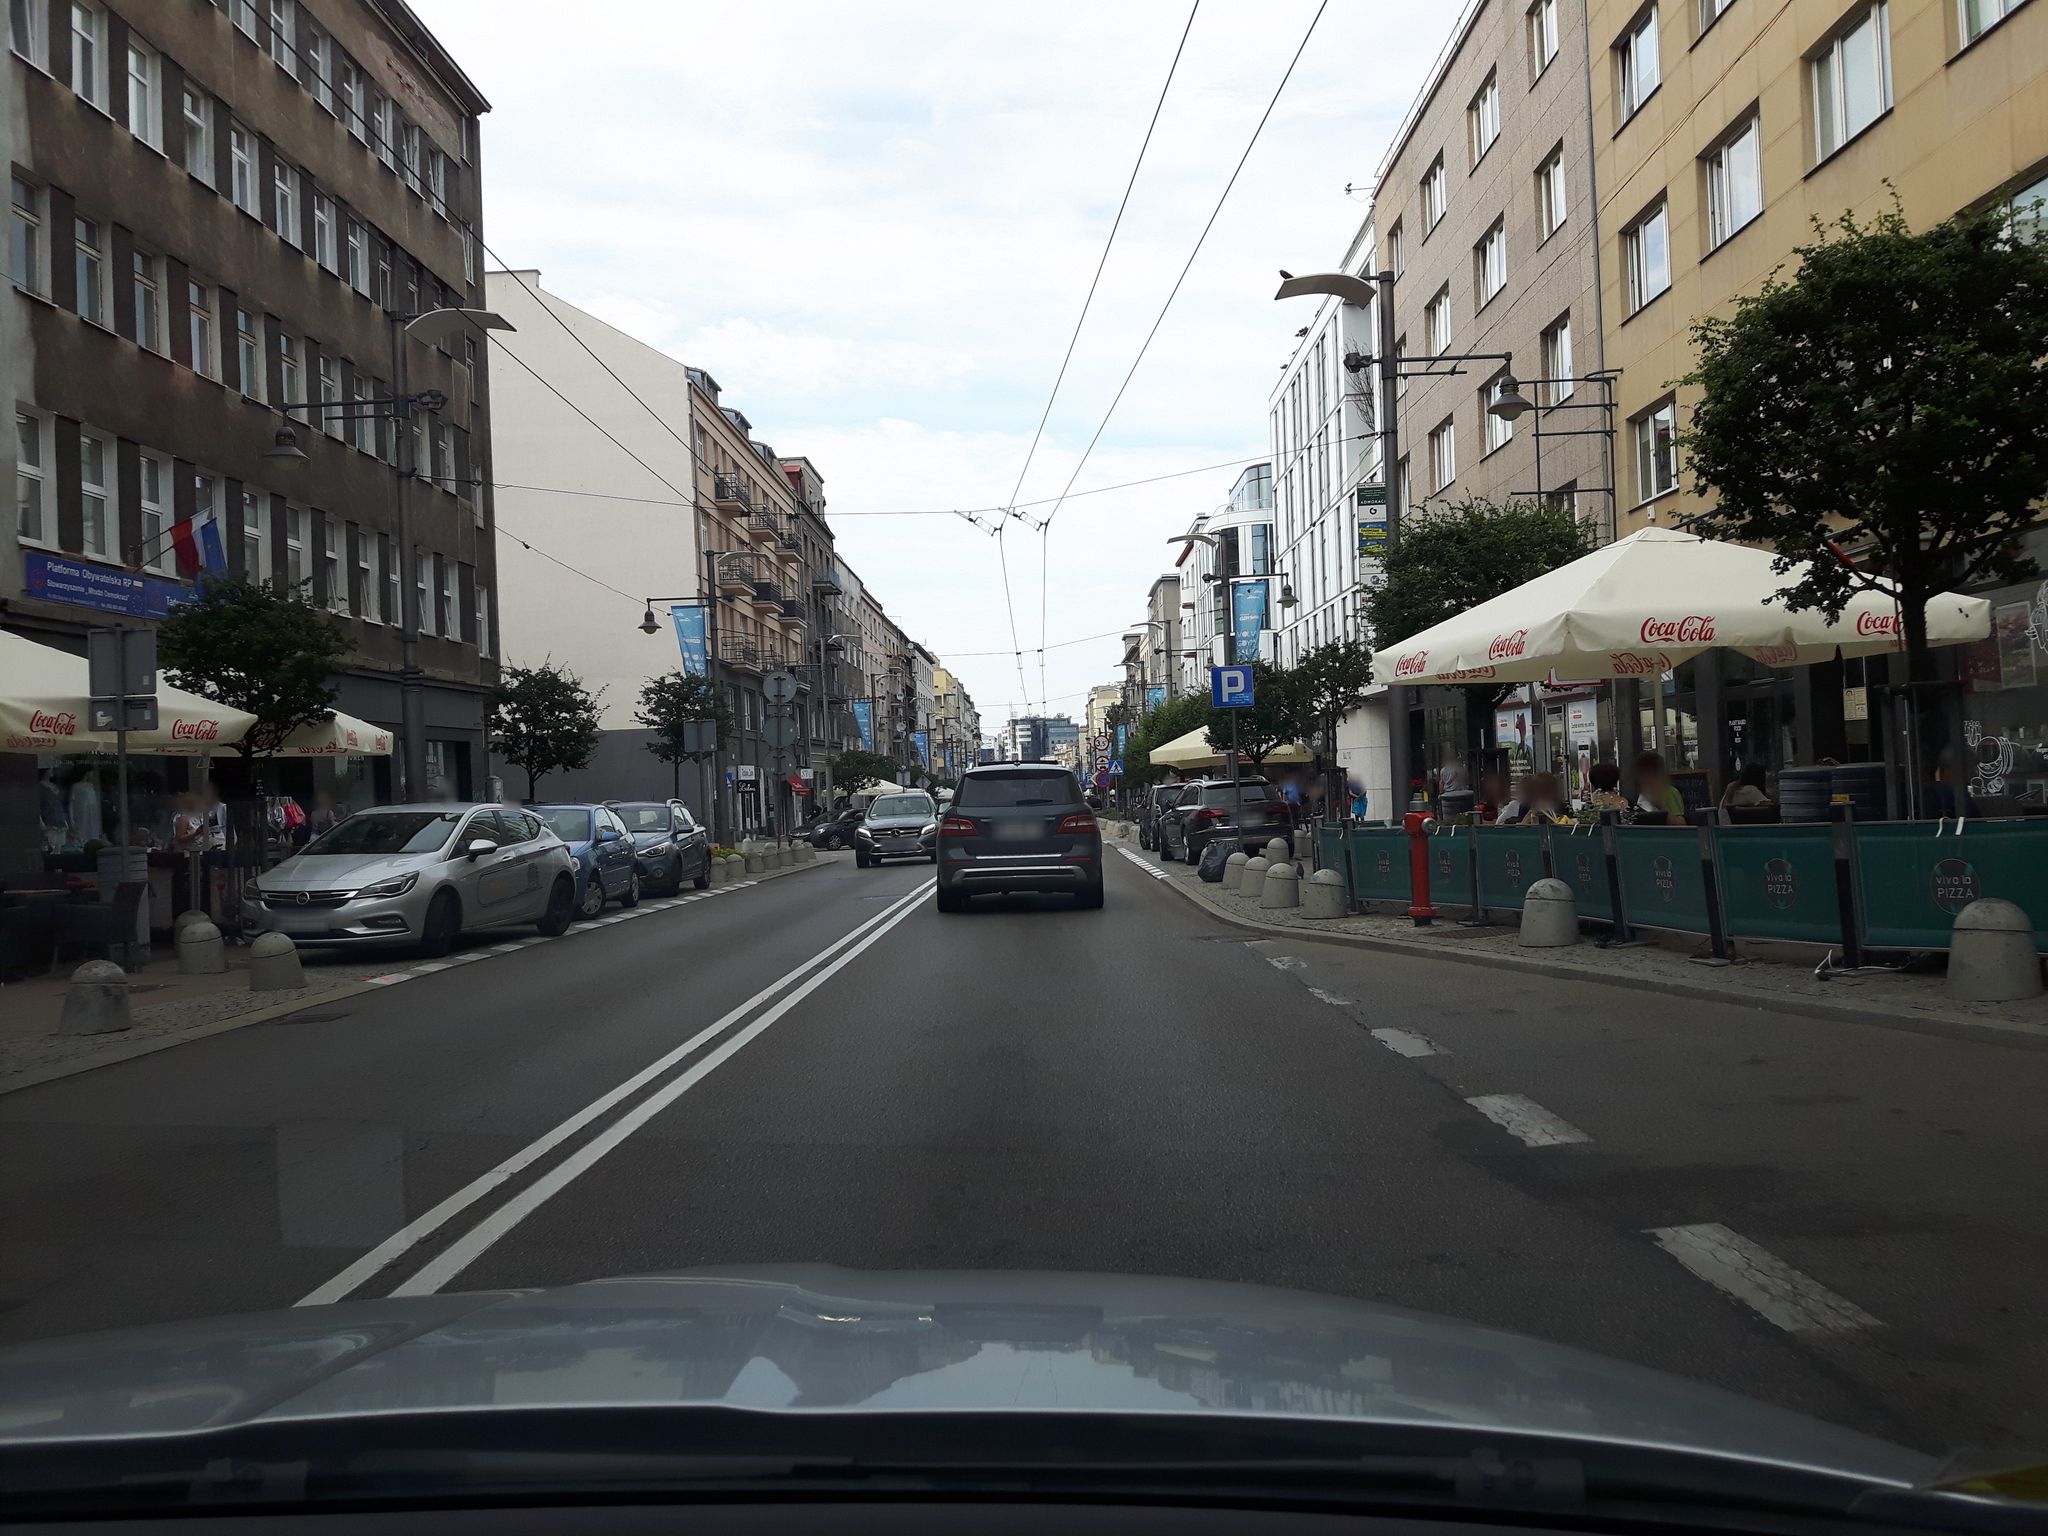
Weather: cloudy
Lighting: day
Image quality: good
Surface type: driving surface
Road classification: bus_stop
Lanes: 2
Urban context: urban centre
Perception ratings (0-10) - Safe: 7, Lively: 7.82, Beautiful: 7.99, Boring: 0.52, Depressing: 5.16, Wealthy: 3.57